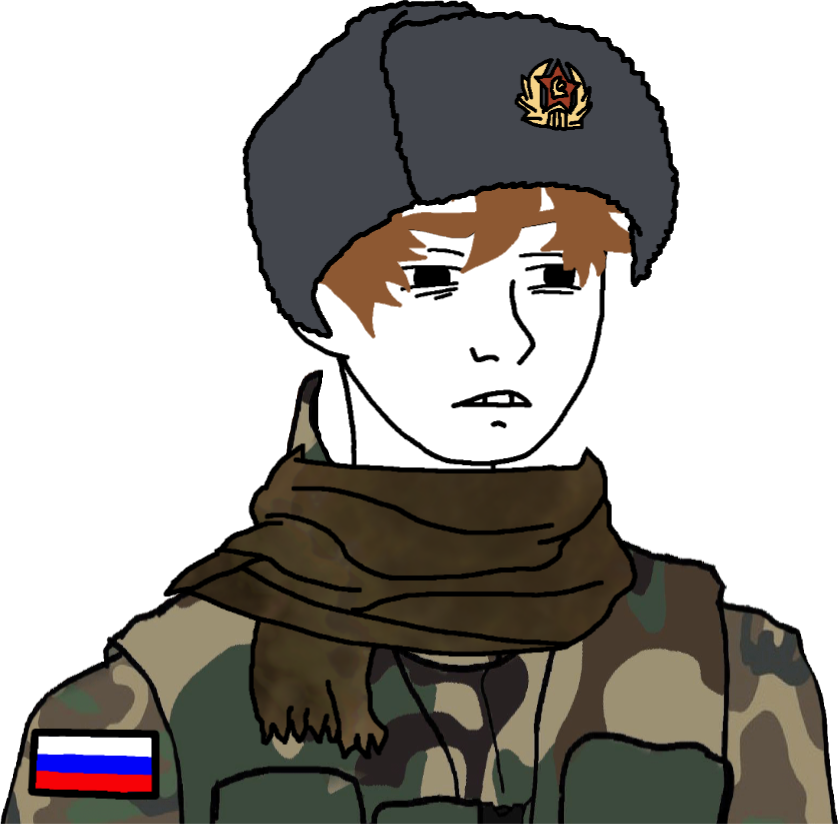
Label: 5_Twinkjak